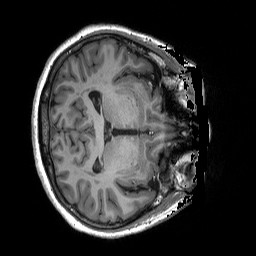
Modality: T1w
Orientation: axial
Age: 61
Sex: female
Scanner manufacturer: siemens
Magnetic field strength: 3 T
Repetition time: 2.5 s
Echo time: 0.00248 s